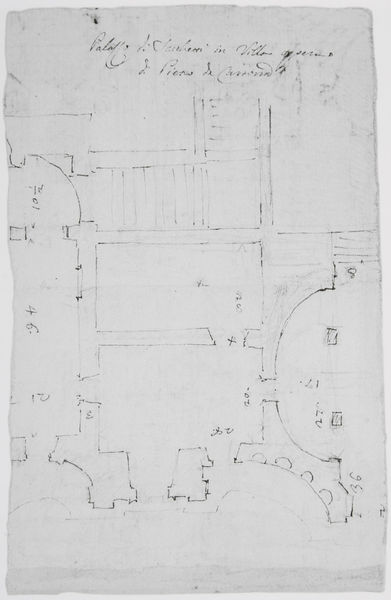
Titel: Skizze eines Teils des Grundrisses der Villa del Pigneto
Künstler: Filippo Juvarra
Standort: Turin
Institution: Biblioteca Nazionale
Schlagwörter: weiß, fenster, frankreich, grau, hell, pfeiler, raum, schwarz, skizze, säule, säulen, tür, zeichnung, zimmer, anlage, gebäude, haus, park, schloss, weg, wand, architektur, barock, kirche, blatt, kreis, rund, garten, schiff, schrift, papier, bogen, studie, mauer, linien, hof, rundbogen, treppe, treppen, wohnung, inschrift, zahlen, ziffern, gerade, stufe, stufen, bögen, wände, nische, tusche, eckig, rechteck, dom, linie, draufsicht, seite, schwarzweiß, text, buchstaben, beschriftung, bleistift, räume, entwurf, rom, halbrund, quadrate, gemäuer, zahl, ziffer, mauern, apsis, treppenhaus, kapelle, plan, nummern, nummer, handschrift, schwach, bezeichnung, ungenau, riss, grundriss, palais, aufriss, bauplan, palladio, innenräume, treppenaufgang, erdgeschoss, beschriftet, lageplan, blaupause, angaben, einteilung, baukunst, stiege, blazz, ungerade, räumlichkeiten, s.pietro, wandverstärkung, sufen, apartment